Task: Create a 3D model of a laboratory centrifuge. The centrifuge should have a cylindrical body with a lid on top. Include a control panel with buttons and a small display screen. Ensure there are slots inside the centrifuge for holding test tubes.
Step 314:
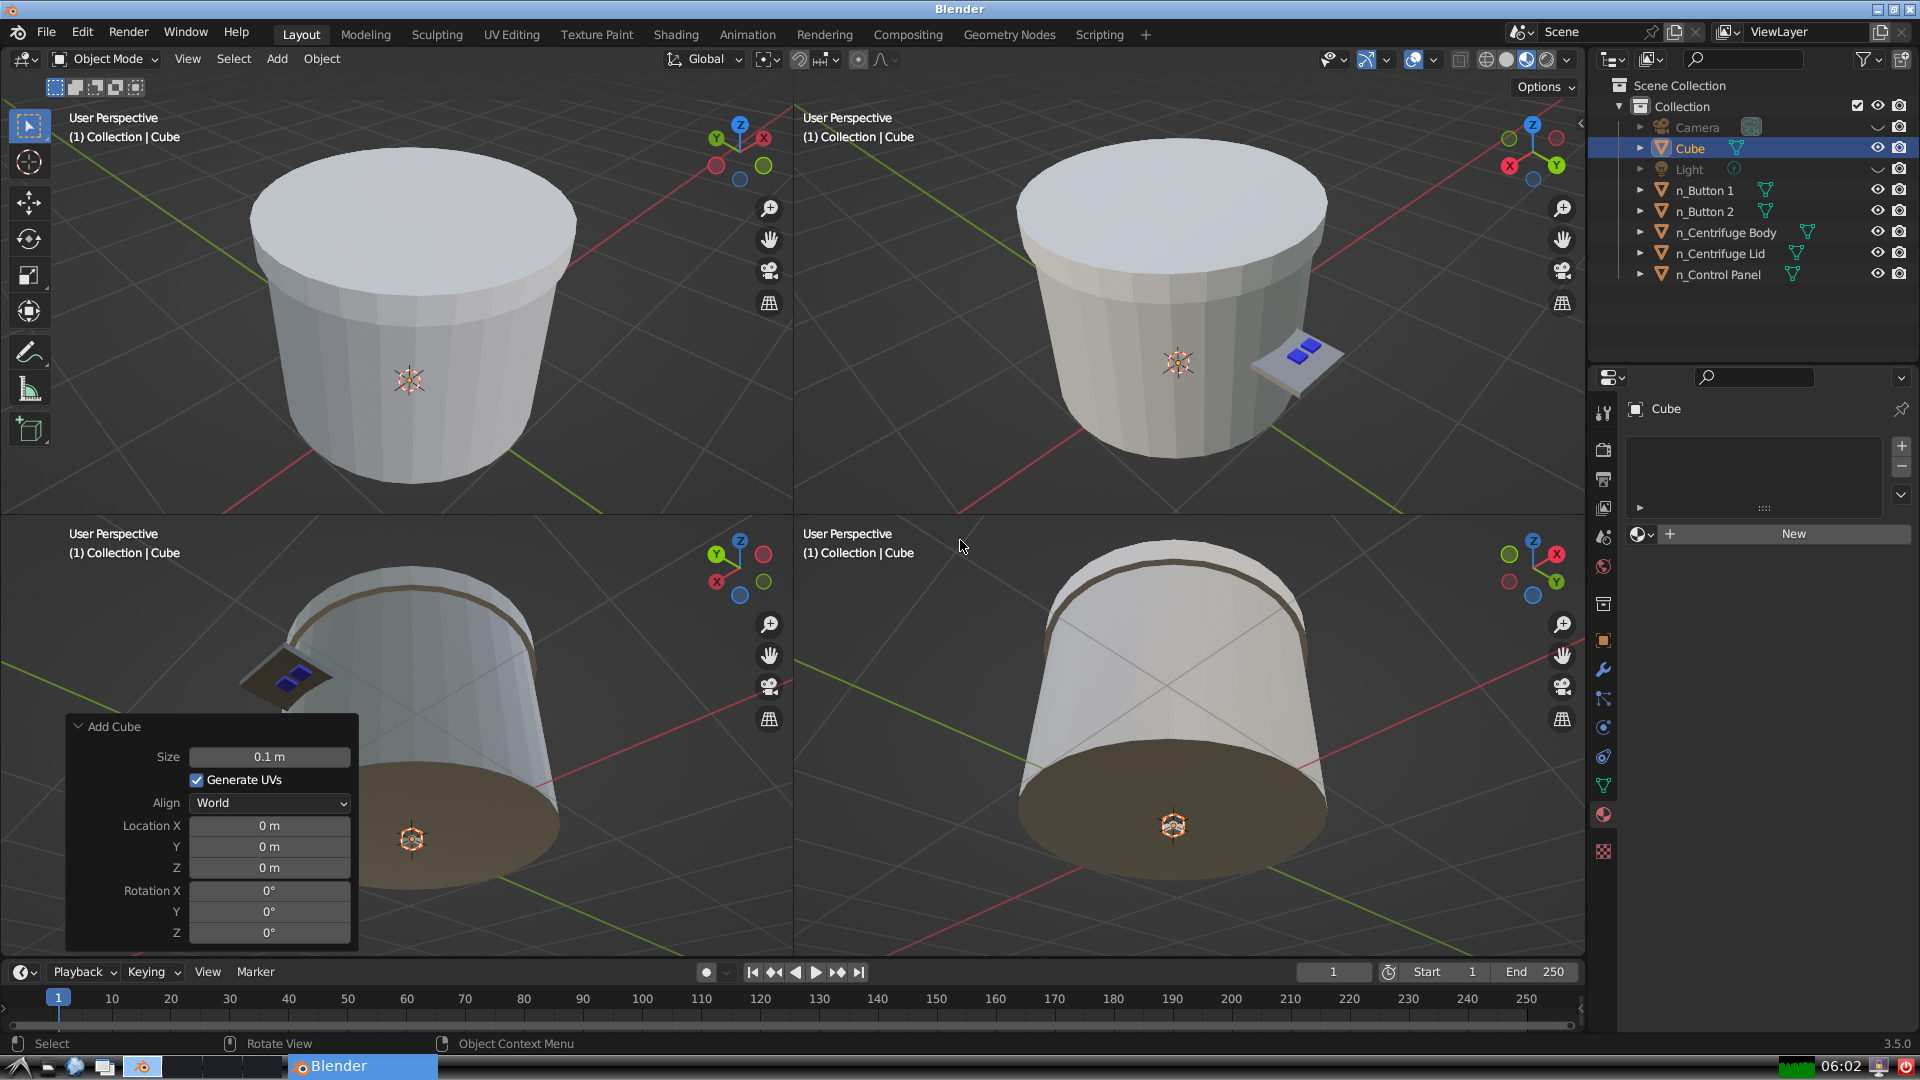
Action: {"key_press": ['Ctrl, Home']}